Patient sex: M
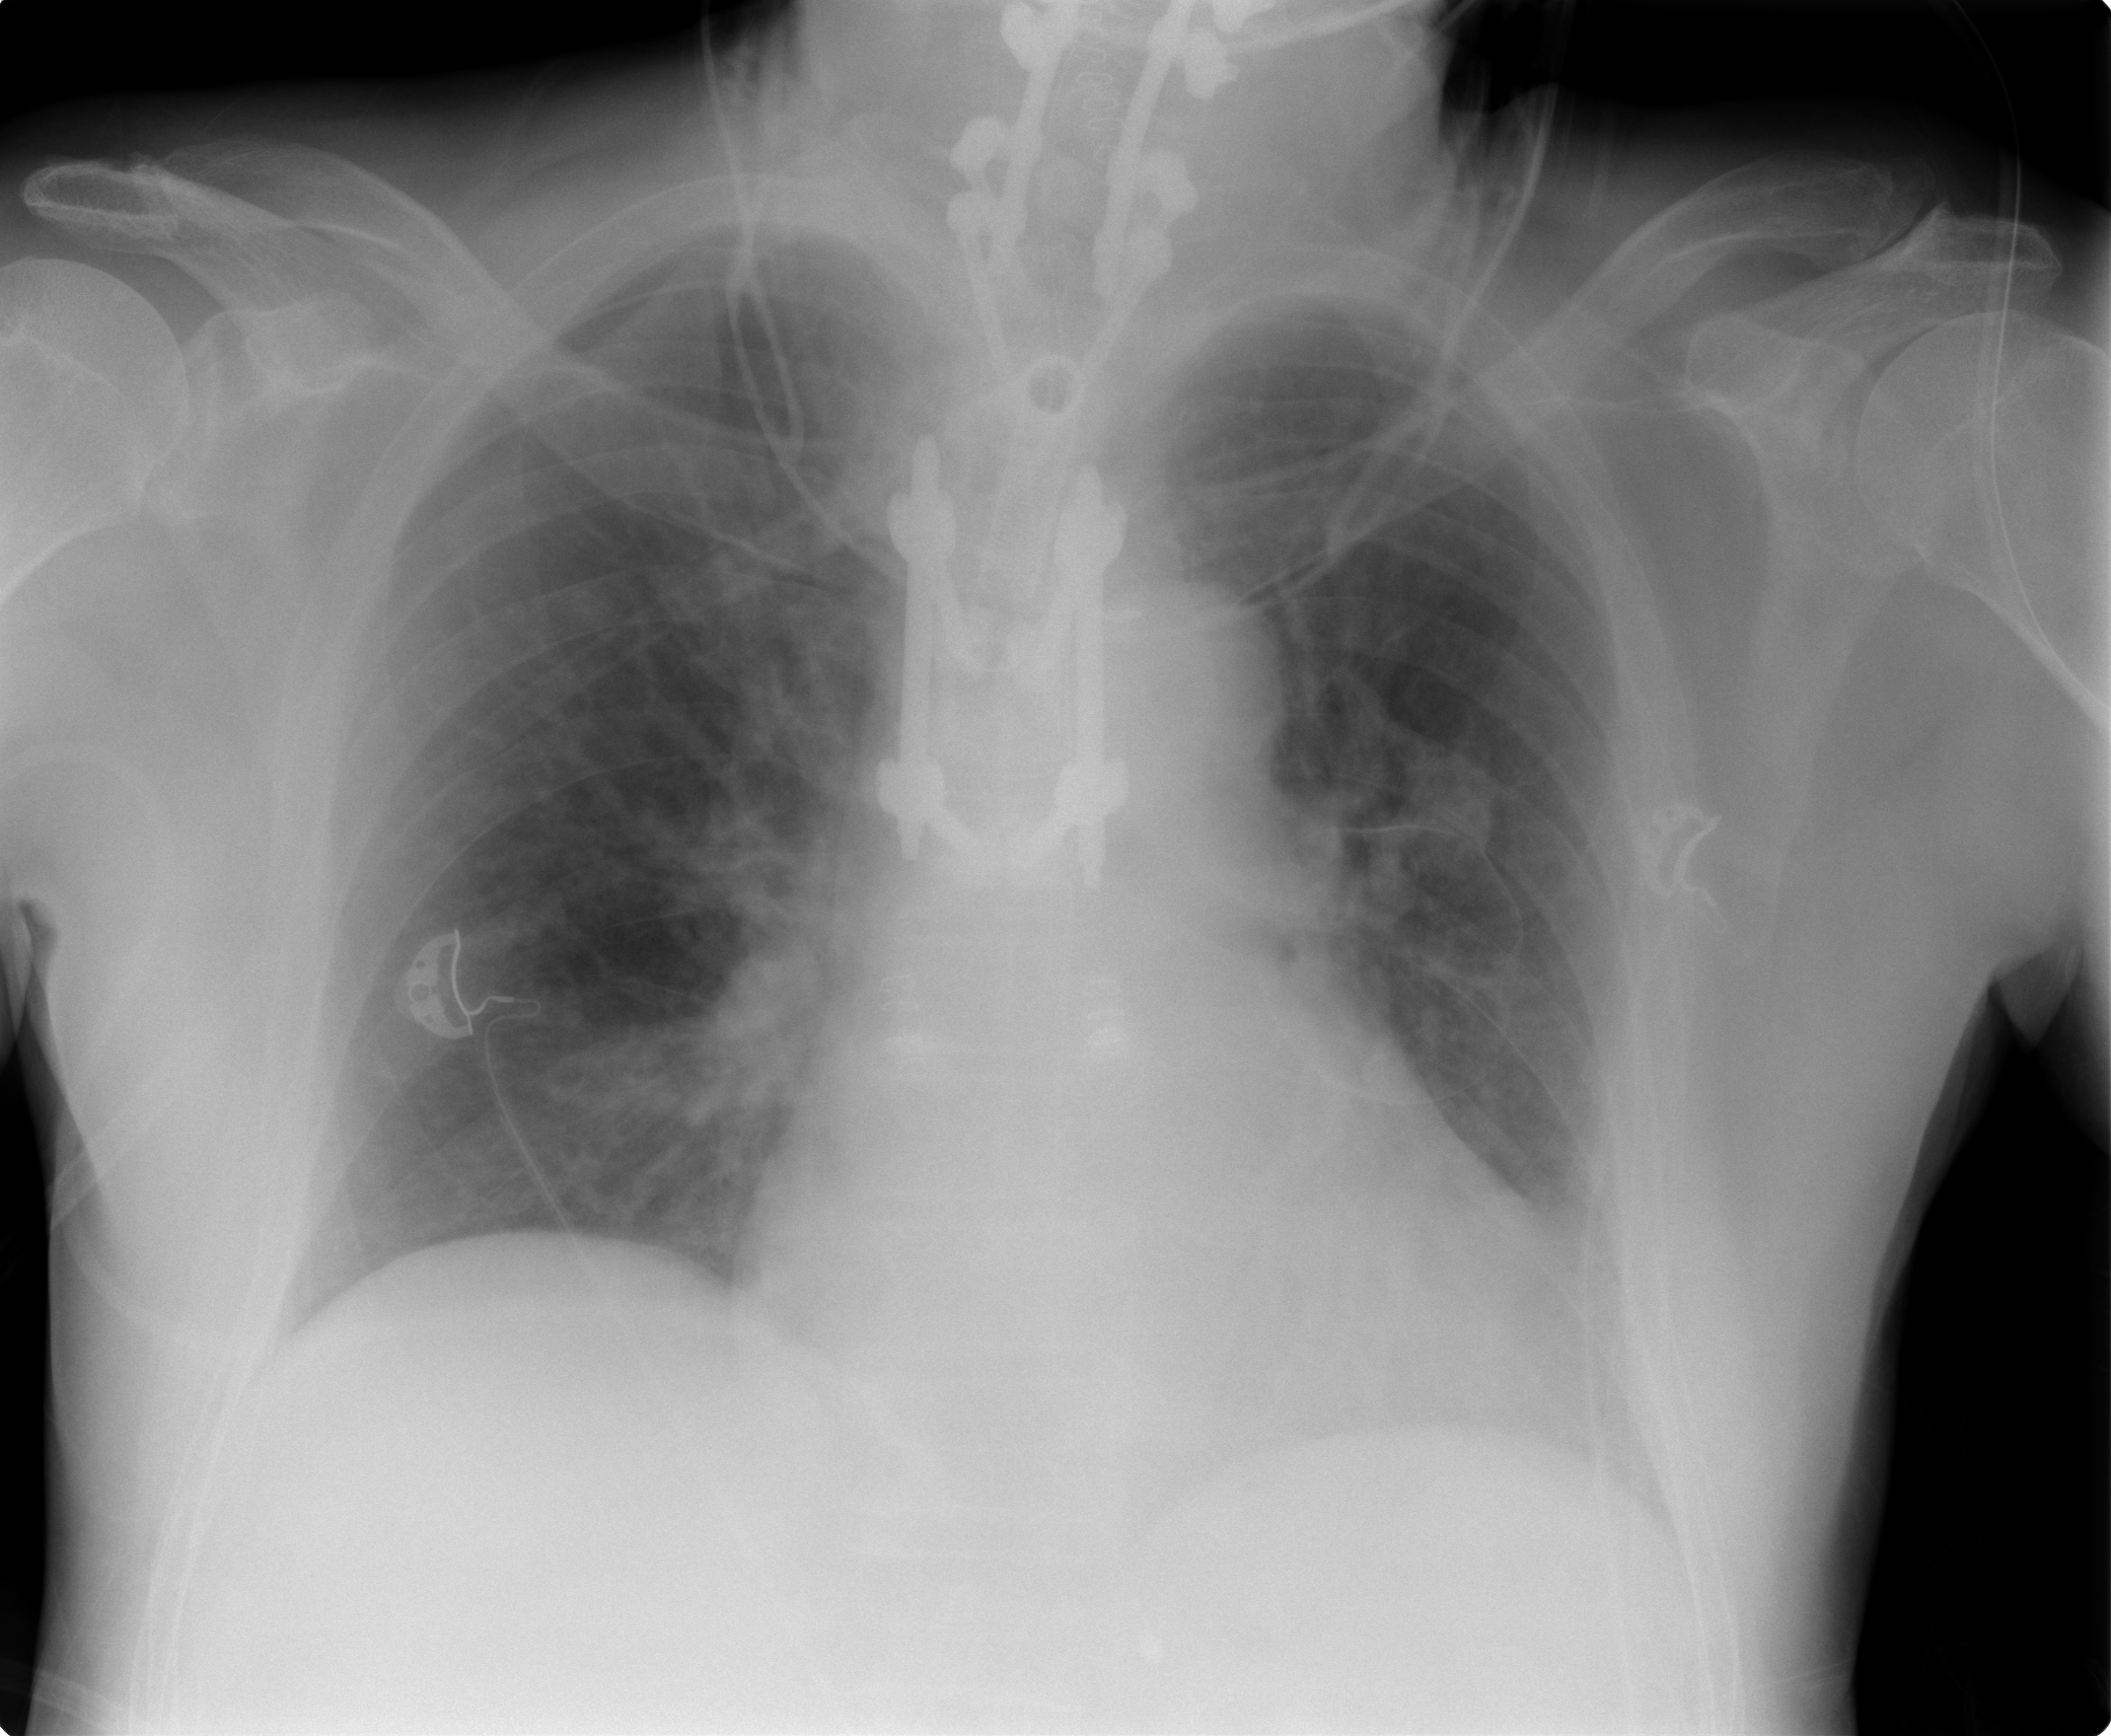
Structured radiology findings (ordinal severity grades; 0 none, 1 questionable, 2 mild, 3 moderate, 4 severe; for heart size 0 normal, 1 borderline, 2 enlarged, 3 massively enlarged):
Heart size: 2
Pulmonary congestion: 2
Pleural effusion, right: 0
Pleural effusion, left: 1
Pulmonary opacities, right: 0
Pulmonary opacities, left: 0
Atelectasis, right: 0
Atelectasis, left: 2